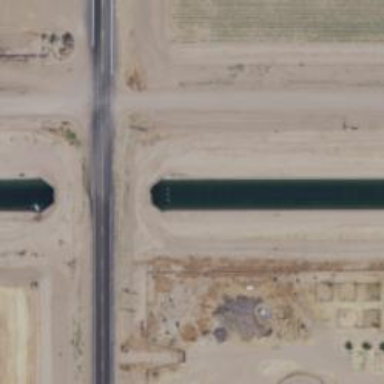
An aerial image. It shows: Irrigation canal designed for service purposes.